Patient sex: M
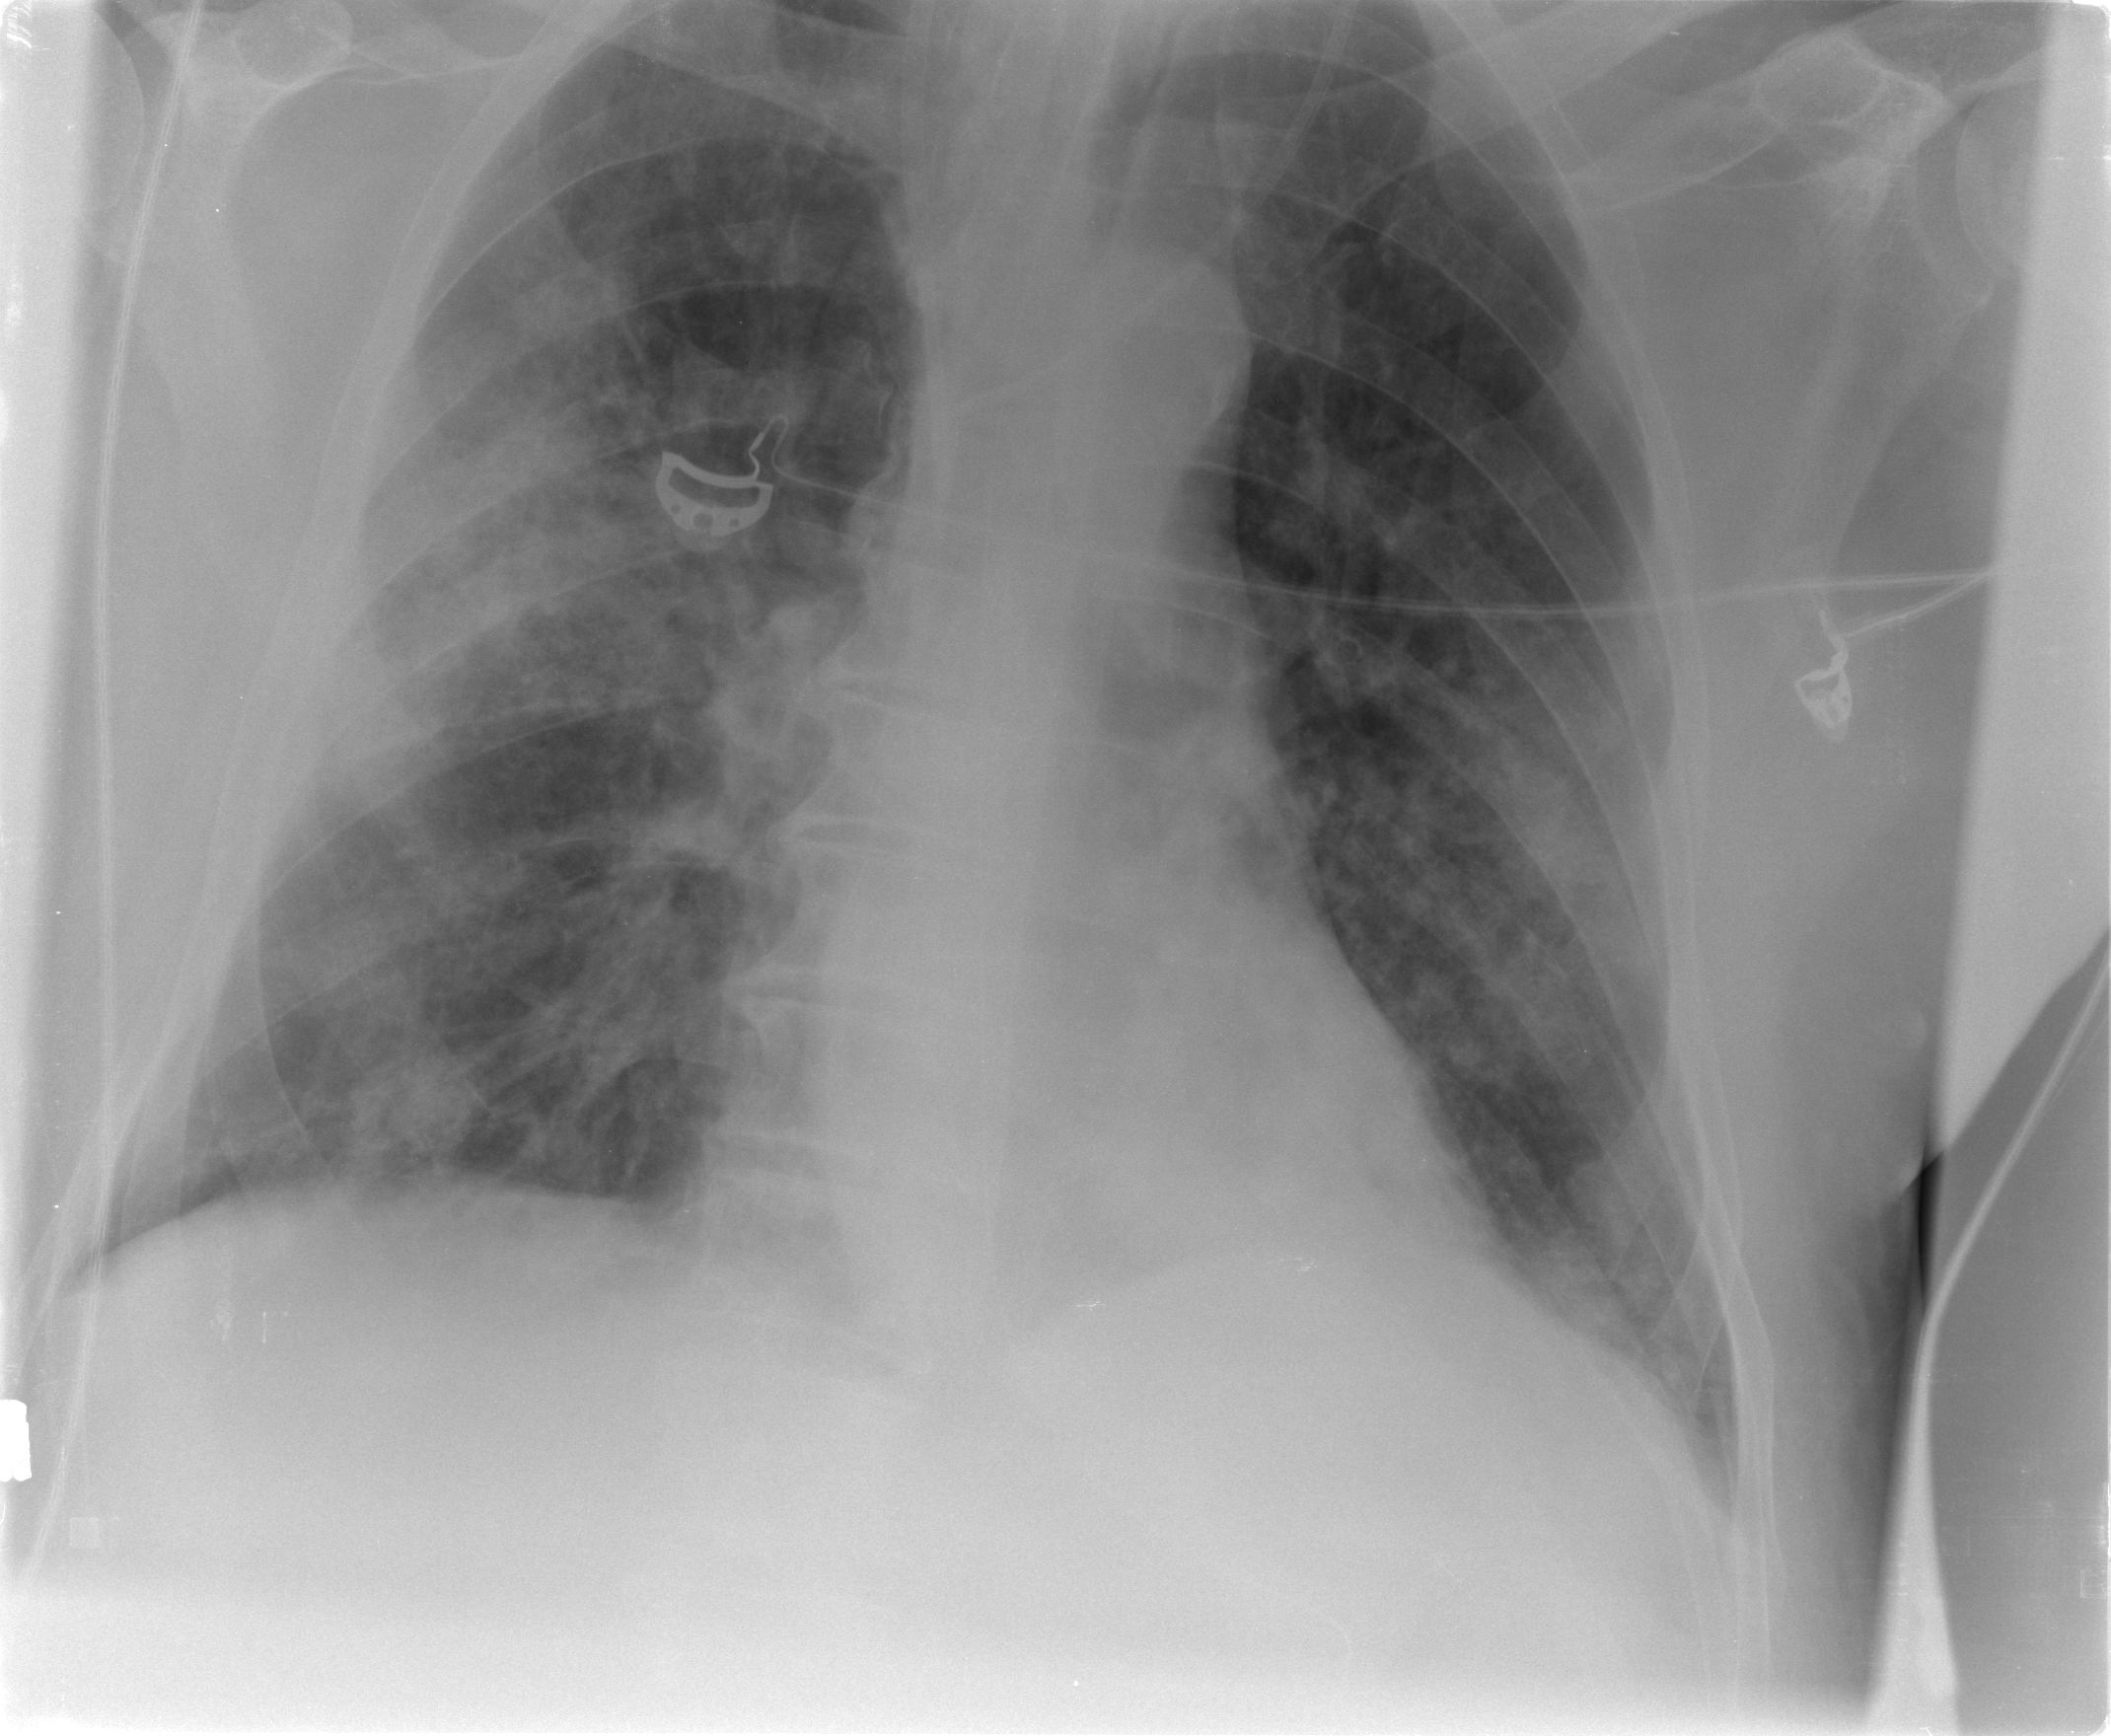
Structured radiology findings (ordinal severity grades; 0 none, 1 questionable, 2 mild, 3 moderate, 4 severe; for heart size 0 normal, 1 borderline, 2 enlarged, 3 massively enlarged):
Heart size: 0
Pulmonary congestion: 1
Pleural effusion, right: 0
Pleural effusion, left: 0
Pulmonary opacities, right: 3
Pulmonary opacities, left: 2
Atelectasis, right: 3
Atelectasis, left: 2